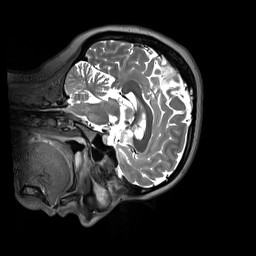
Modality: T2w
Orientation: sagittal
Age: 27
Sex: female
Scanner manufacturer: siemens
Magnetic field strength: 3 T
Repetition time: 3.2 s
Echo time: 0.412 s